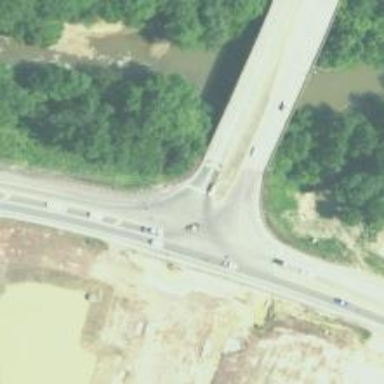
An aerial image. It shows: Primary highway bridge designed as expressway.